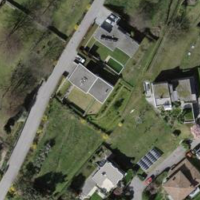
EUNIS habitat code: 55
Species observed at this site:
Pittosporum tobira